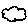
Label: cloud